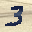
Label: 3